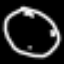
Label: clock